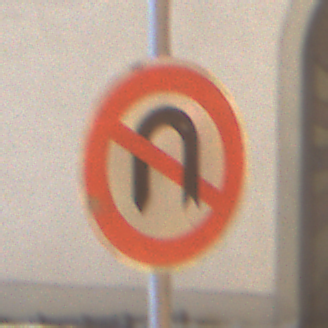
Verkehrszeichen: VerbotWenden
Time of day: Night
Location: Outdoor (Urban)
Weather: Overcast
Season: Winter
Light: Artificial